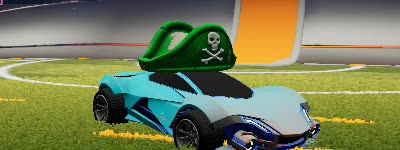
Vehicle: werewolf